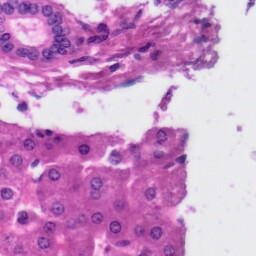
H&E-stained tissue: Liver